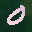
Label: 0